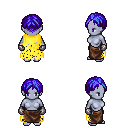
a pixel art fantasy rpg character, female body template, dark elf, purple skin, yellow tattered cape, robe skirt, blue parted hairstyle, metal gloves, four views (front, back, left, right), 2x2 character sprite sheet, small pixel art, hard edges, no anti-aliasing